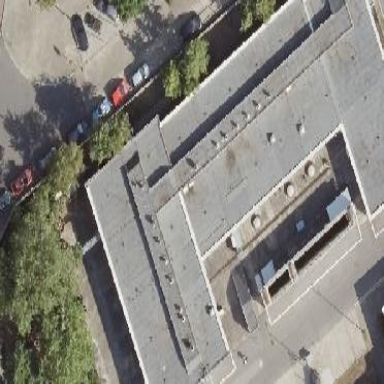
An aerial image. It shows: Government building with flat roof.